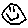
Label: smiley face